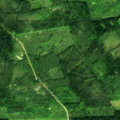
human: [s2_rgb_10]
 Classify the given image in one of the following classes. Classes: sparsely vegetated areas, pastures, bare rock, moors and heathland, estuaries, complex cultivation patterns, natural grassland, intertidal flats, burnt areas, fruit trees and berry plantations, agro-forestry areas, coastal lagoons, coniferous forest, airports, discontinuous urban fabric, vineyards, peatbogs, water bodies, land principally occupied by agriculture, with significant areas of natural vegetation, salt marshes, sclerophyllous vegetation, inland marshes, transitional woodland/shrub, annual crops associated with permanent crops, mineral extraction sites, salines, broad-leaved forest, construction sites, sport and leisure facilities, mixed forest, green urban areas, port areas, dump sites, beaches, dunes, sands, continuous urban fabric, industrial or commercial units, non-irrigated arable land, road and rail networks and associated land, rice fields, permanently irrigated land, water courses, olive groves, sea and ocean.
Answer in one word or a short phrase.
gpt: coniferous forest, mixed forest